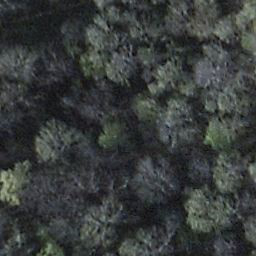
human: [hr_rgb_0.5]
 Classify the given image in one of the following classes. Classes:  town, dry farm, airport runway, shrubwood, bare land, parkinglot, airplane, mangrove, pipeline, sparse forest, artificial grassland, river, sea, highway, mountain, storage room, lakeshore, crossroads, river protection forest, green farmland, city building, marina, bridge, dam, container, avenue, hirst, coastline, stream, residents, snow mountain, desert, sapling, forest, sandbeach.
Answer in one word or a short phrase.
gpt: shrubwood